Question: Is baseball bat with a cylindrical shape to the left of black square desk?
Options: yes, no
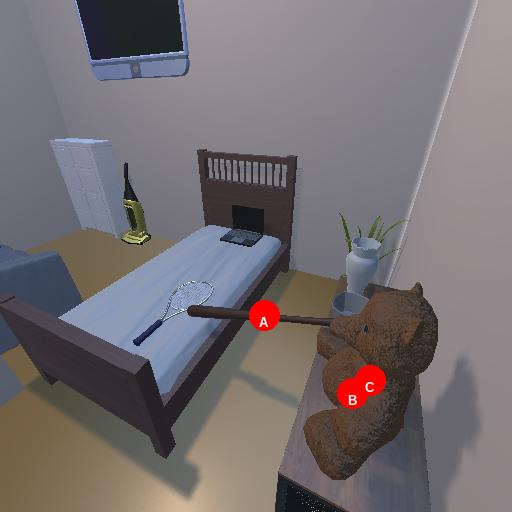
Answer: yes